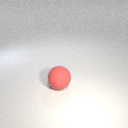
large red rubber sphere